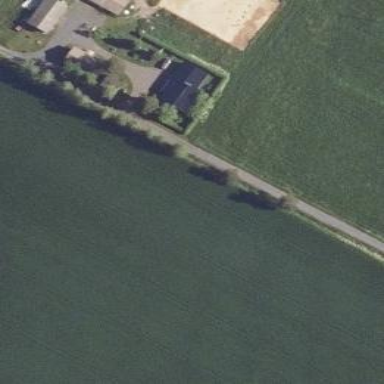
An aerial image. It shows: Farmyard area.